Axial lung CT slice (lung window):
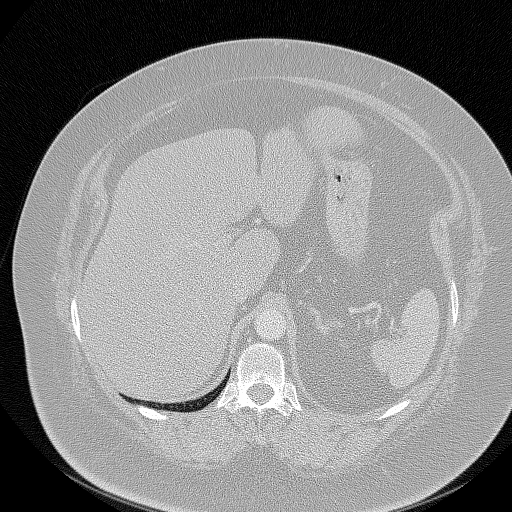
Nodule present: no